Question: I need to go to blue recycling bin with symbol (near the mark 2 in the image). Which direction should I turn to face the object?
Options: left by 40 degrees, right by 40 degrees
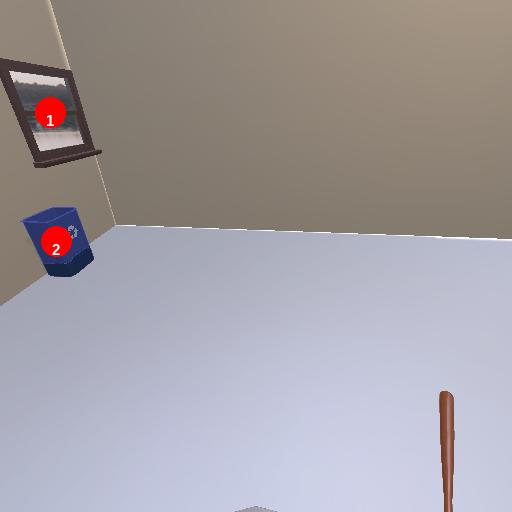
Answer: left by 40 degrees